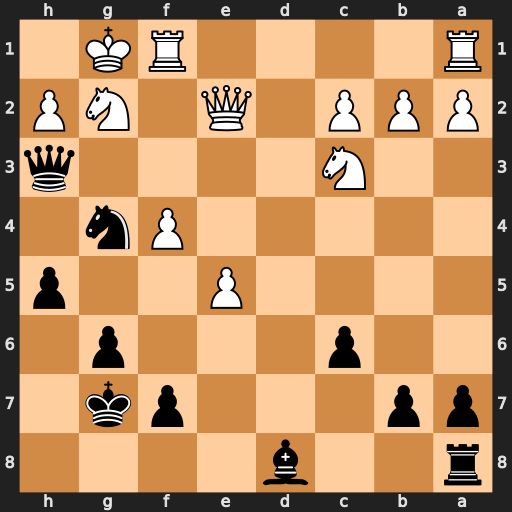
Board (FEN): r2b4/pp3pk1/2p3p1/4P2p/5Pn1/2N4q/PPP1Q1NP/R4RK1
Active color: b
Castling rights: -
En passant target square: -
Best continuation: Qxh2#